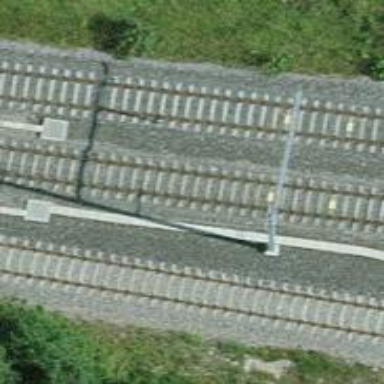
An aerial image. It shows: Single-track railway with electrified contact lines.